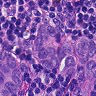
Metastatic tissue present: yes